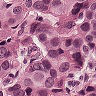
Metastatic tissue present: yes